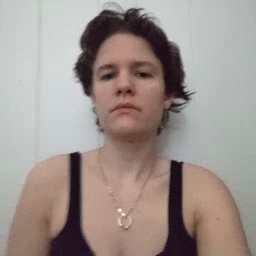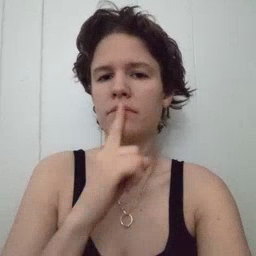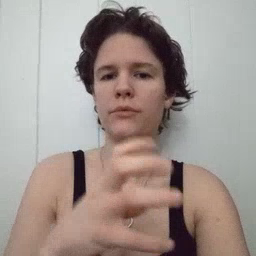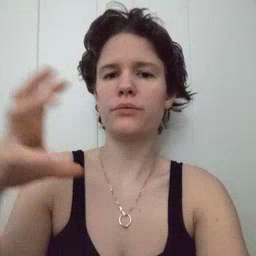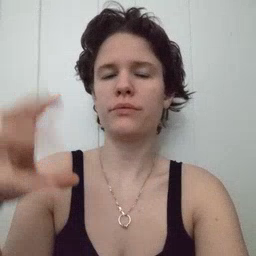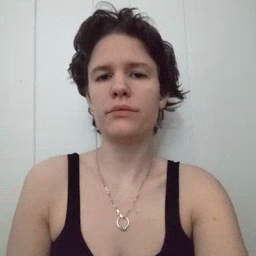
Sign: balloon